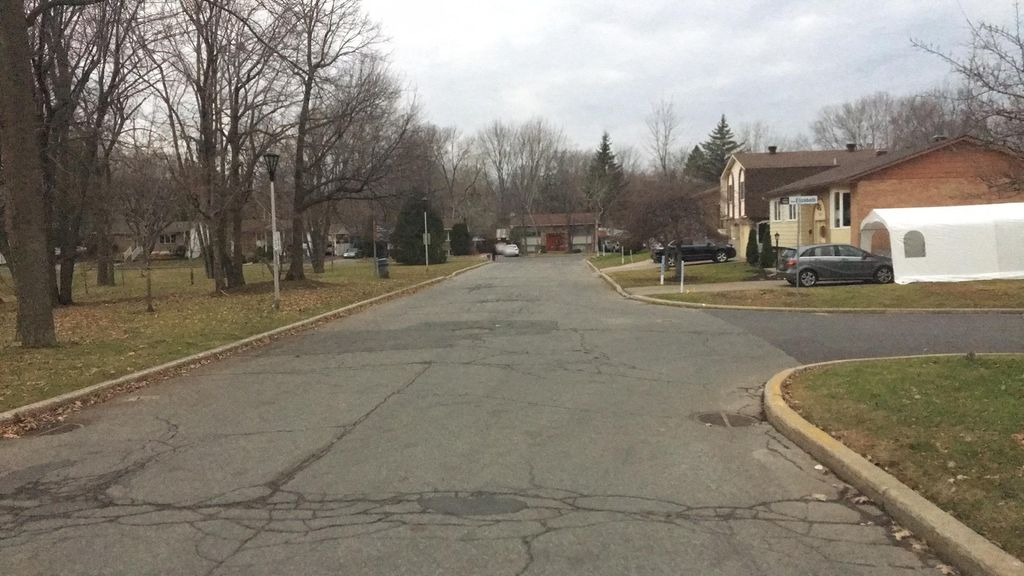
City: montreal